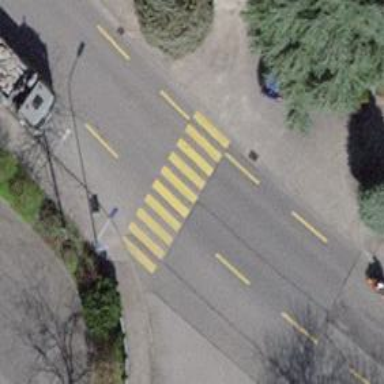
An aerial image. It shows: Uncontrolled zebra crossing on the road.